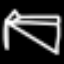
Label: bed